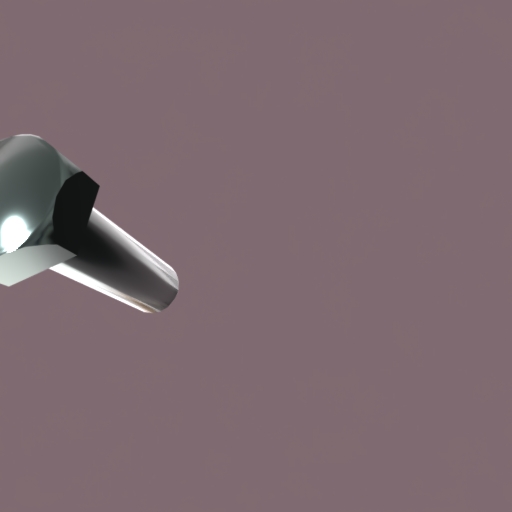
Label: bolt